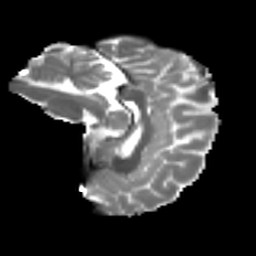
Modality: T2w
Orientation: sagittal
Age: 23
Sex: female
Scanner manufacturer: ge
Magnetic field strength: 3 T
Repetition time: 7.8 s
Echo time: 0.0606 s